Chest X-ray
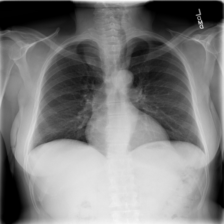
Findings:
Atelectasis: negative
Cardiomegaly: negative
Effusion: negative
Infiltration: positive
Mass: negative
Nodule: negative
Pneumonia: negative
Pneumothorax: negative
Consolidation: negative
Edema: negative
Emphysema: negative
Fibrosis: negative
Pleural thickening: negative
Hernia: negative